Question: Look at this image:

I think is missing some setup config, because when I try to create my models.py happens this. The code is not recognized and the file is not like py files...
Any idea about what I'm doing wrong?
Note: Is not a file type problem, because the another files code is recognized and the file icon is of python.
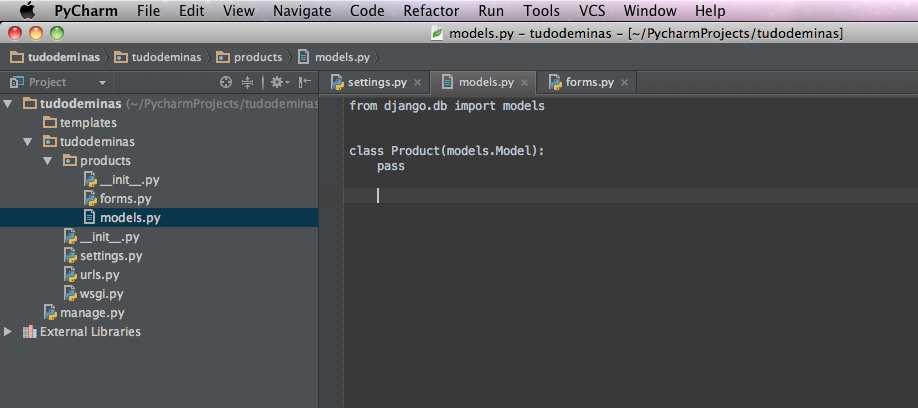
Answer: > Note: Is not a file type problem, because the another files code is recognized and the file icon is of python.
1. Preferences | File Types
2. Text Files in upper list
3. Find and remove unwanted pattern in lower list -- I expect this to be models.py or quite similar
A bit more / simialr SO questions:
- <URL>